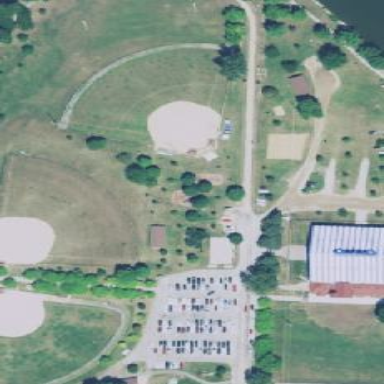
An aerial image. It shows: Baseball pitch for leisure and sports activities.